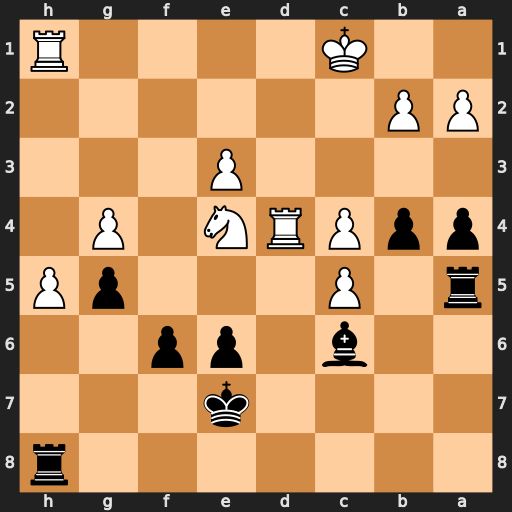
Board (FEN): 7r/4k3/2b1pp2/r1P3pP/ppPRN1P1/4P3/PP6/2K4R
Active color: b
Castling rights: -
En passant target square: -
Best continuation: f5 gxf5 exf5